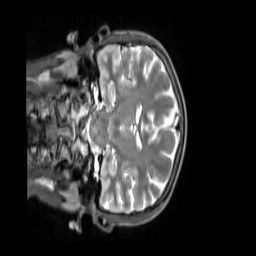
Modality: T2w
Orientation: coronal
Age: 34
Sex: male
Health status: ill
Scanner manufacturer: siemens
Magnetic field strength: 3 T
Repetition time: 2.8 s
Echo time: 0.326 s